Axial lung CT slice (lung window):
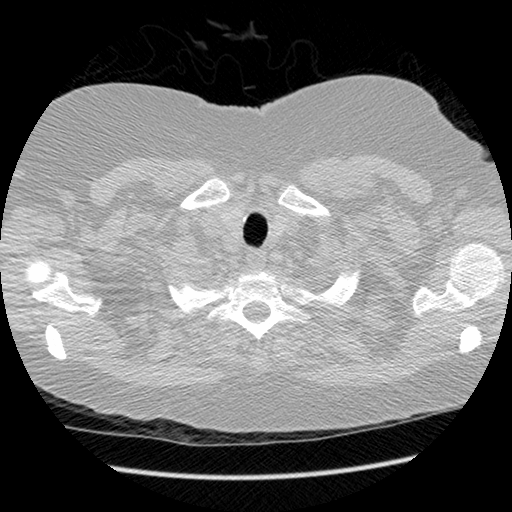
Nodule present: no